I will show an image sequence of human cooking. I have annotated the images with numbered circles. Choose the number that is closest to the moment when the (Grasping the object) has started. You are a five-time world champion in this game. Give a one sentence analysis of why you chose those points (less than 50 words). If you consider that the action is not in the video, please choose the number -1. Provide your answer at the end in a json file of this format: {"points": []}
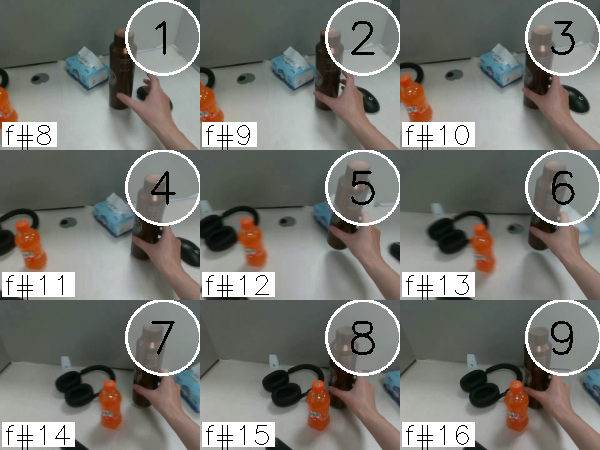
Frame 3 shows the clearest moment of hand-object contact.
{"points": [3]}